Question: I've been learning Text recognition in python recently. When converting images to string it outputs an extra newline randomly in my images. I've tried removing it but cant seem to find a way how. My goal is to separate the choices into its corresponding strings
Here is my code and image :

'''
choices = cv2.imread("ROI_0.png", 0)
custom_config = r'--oem 3 --psm 6'
c = pytesseract.image_to_string(choices, config=custom_config, lang='eng')
print(c.rstrip("
")) # my attempt
text = repr(c)
print(text)
newtext = text.split("\n")
print(newtext)
'''
Here is the outputs:
'''
a. E. 0. 125
b. R. A. 3846
c. R. A. 3396
d. R. A. 7925
'a. E. 0. 125
b. R. A. 3846
c. R. A. 3396
d. R. A. 7925'
["'a. E. 0. 125", '', 'b. R. A. 3846', 'c. R. A. 3396', "d. R. A. 7925'"]
'''
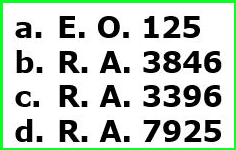
Answer: What you can do is remove multiple new lines to a single new line:
'''
import re
x = re.sub(r'
{2, 10}', '
', c) #
is new line, {2,10} is the range of occurrences of the newline that I'm searching for.
'''
So it would be like:
'''
choices = cv2.imread("ROI_0.png", 0)
custom_config = r'--oem 3 --psm 6'
c = pytesseract.image_to_string(choices, config=custom_config, lang='eng')
x = re.sub(r'
{2, 10}', '
', c)
print(x.rstrip("
"))
'''